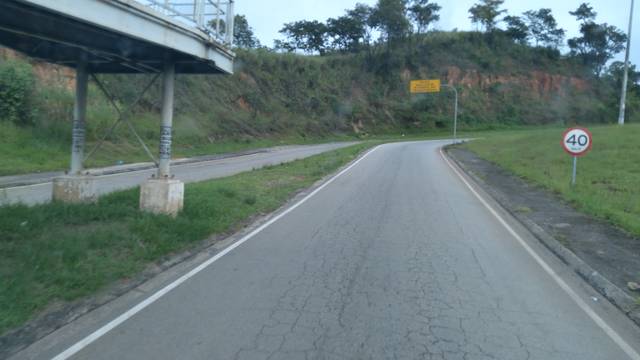
Region: Brazil
Coordinates: -19.887, -43.97